Field crop: maize
Growth stage: 2
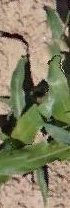
Species: maize